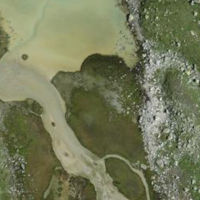
EUNIS habitat code: 31
Species observed at this site:
Rana temporaria